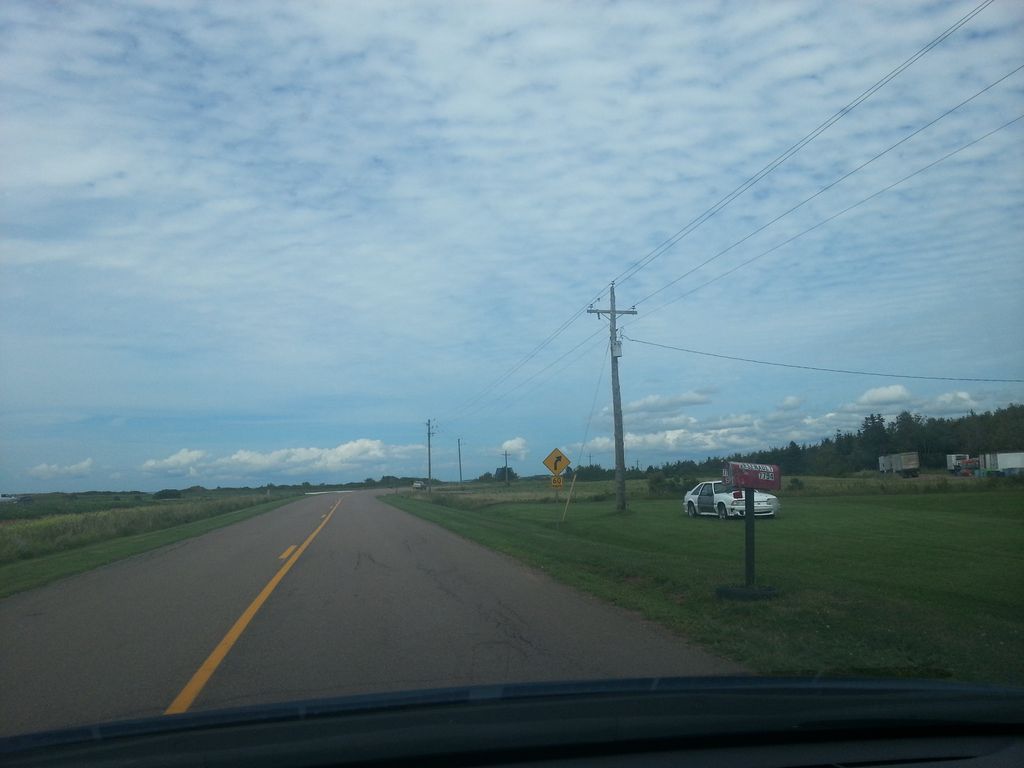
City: charlottetown